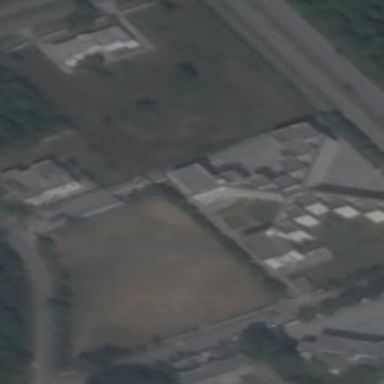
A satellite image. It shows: School.